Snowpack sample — Rabbit Ears Pass, Jackson County, Colorado, USA (12/17/25, 1:08 PM MST)
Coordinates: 40.387, -106.625
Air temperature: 34 °F
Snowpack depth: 46 cm
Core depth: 20 cm
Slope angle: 6°, slope face: 165°
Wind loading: medium
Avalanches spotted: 0
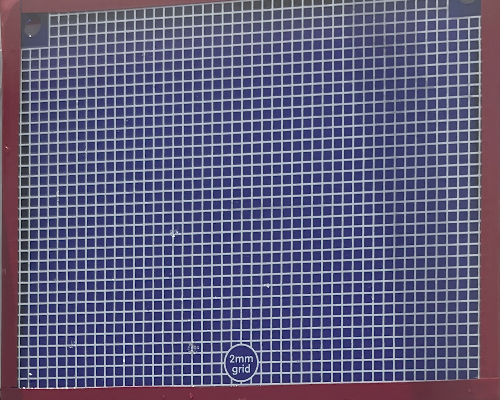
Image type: profile
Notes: No avalanches spotted nearby, although collected in a meadowy area with minimal risk on this face of the pass.